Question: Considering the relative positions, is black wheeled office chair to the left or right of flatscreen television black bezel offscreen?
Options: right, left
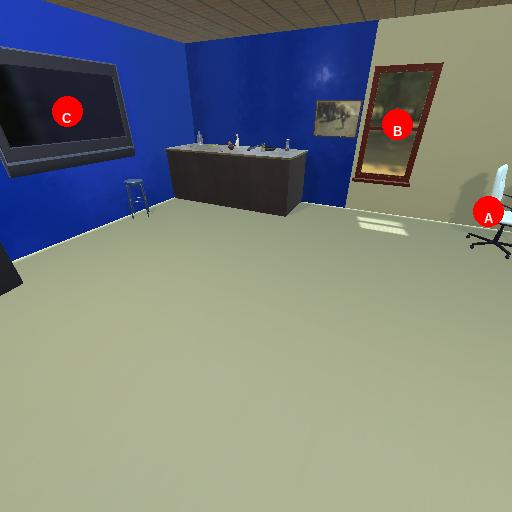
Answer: right